Question: I have created a custom view (custom view) inside other custom view(bage). Then in main view I add custom view as a subview. After that I am trying to set text via property and it does not work.
# Bage.h:
'''
#import <UIKit/UIKit.h>
@interface Bage : UIView
@property (nonatomic,strong) UILabel *title;
@end
'''
# Bage.m:
'''
#import "Bage.h"
@implementation Bage
@synthesize title;
- (id)initWithFrame:(CGRect)frame
{
self = [super initWithFrame:CGRectMake(0, 0, 45, 25)];
if (self) {
// Initialization code
}
return self;
}
- (void)drawRect:(CGRect)rect
{
//// General Declarations
CGContextRef context = UIGraphicsGetCurrentContext();
//// Shadow Declarations
UIColor* shadow = UIColor.blackColor;
CGSize shadowOffset = CGSizeMake(3.1, 3.1);
CGFloat shadowBlurRadius = 3;
//// Variable Declarations
CGFloat buttonWidth = rect.size.width - 2 - 4;
CGFloat buttonHeigh = rect.size.height - 2 - 4;
//// Frames
// CGRect frame = CGRectMake(frSize.origin.x, frSize.origin.y, frSize.size.width, frSize.size.height);
//// Rectangle Drawing
UIBezierPath* rectanglePath = [UIBezierPath bezierPathWithRoundedRect: CGRectMake(1, 1, buttonWidth, buttonHeigh) cornerRadius: 8];
CGContextSaveGState(context);
CGContextSetShadowWithColor(context, shadowOffset, shadowBlurRadius, [shadow CGColor]);
[UIColor.whiteColor setFill];
[rectanglePath fill];
CGContextRestoreGState(context);
[[UIColor greenColor] setStroke];
rectanglePath.lineWidth = 1;
[rectanglePath stroke];
title = [[UILabel alloc] initWithFrame:CGRectMake(CGRectGetMinX(rect) + 1, CGRectGetMinY(rect) + 1, CGRectGetWidth(rect) - 6, CGRectGetHeight(rect) - 6)];
title.textColor = [UIColor blackColor];
title.textAlignment = NSTextAlignmentCenter;
[self addSubview:title];
}
@end
'''
# CustomView.h
'''
#import <UIKit/UIKit.h>
#import "Bage.h"
@interface CustomView : UIView
@property (nonatomic,strong) Bage *myBage;
@end
'''
# CustomView.m
'''
#import "CustomView.h"
@implementation CustomView
@synthesize myBage;
- (id)initWithFrame:(CGRect)frame
{
self = [super initWithFrame:frame];
if (self) {
// Initialization code
myBage = [[Bage alloc] init];
self.backgroundColor = [UIColor greenColor];
myBage.title.text = @"Class text";
myBage.center = self.center;
[self addSubview:myBage];
}
return self;
}
@end
'''
# ViewController.m
'''
#import "ViewController.h"
#import "CustomView.h"
@interface ViewController ()
@end
@implementation ViewController
- (void)viewDidLoad {
[super viewDidLoad];
// Do any additional setup after loading the view, typically from a nib.
self.view.backgroundColor = [UIColor blueColor];
CustomView *cView = [[CustomView alloc] initWithFrame:CGRectMake(30, 30, 200, 200)];
[self.view addSubview:cView];
cView.myBage.backgroundColor = [UIColor clearColor];
cView.myBage.title.text = @"Text";
}
- (void)didReceiveMemoryWarning {
[super didReceiveMemoryWarning];
// Dispose of any resources that can be recreated.
}
@end
'''

Please help me to get text in my bage.
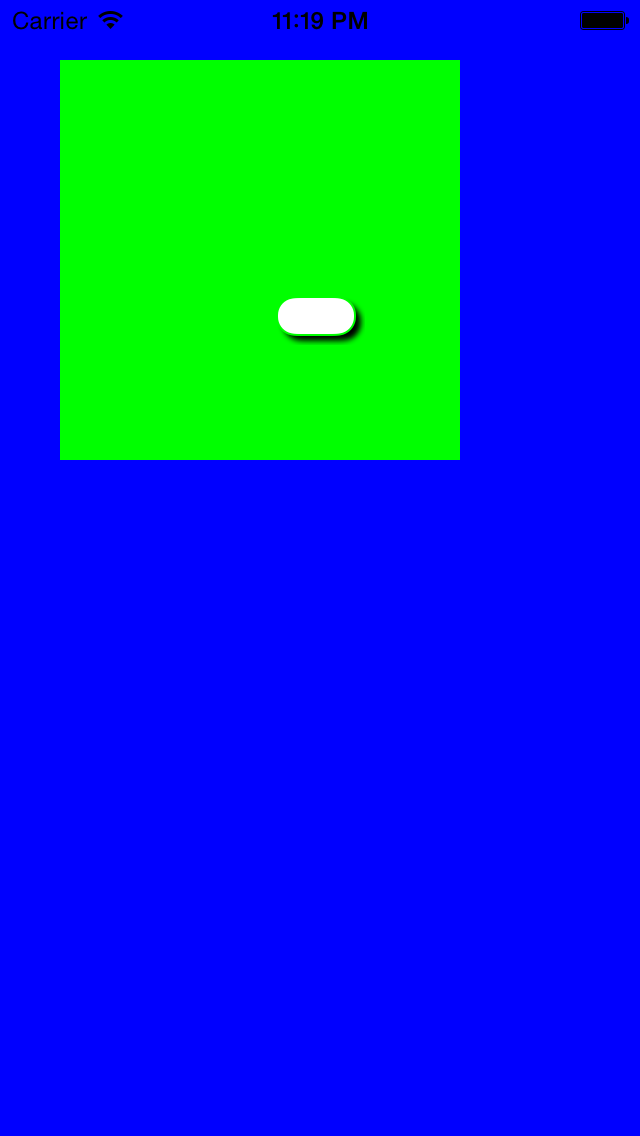
Answer: Do not add the title as a subview in drawRect:. You should do this when the Bage view is initialized. Also, you are using the rect given to you in drawRect:, which will not always be the bounds of the view. So, add the title in your initializer